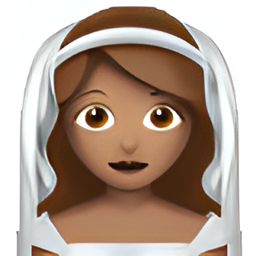
Name: bride with veil
Emoji: 👰🏽
Group: People & Body
Sub-group: person-role